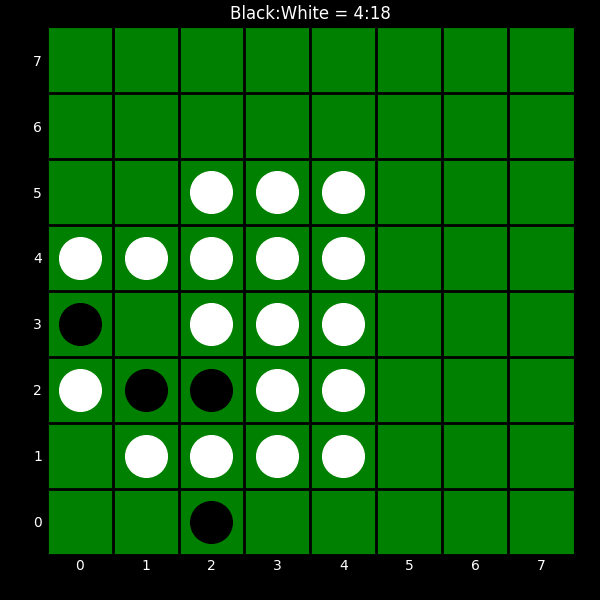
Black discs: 4
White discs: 18